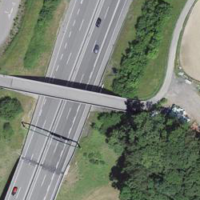
EUNIS habitat code: 57
Species observed at this site:
Milvus milvus
Delichon urbicum